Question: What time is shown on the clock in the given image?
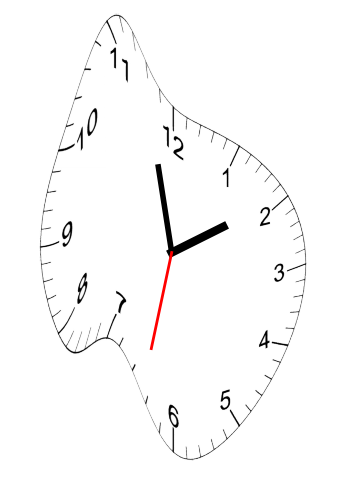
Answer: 01:57:32